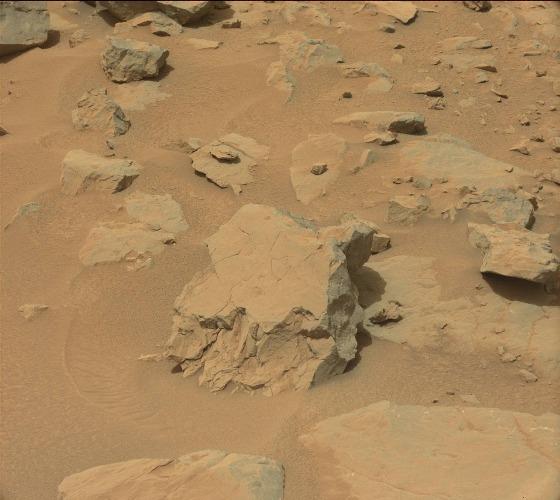
Terrain classes present: Bedrock, Gravel / Sand / Soil, Rock, Shadow